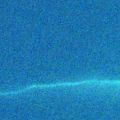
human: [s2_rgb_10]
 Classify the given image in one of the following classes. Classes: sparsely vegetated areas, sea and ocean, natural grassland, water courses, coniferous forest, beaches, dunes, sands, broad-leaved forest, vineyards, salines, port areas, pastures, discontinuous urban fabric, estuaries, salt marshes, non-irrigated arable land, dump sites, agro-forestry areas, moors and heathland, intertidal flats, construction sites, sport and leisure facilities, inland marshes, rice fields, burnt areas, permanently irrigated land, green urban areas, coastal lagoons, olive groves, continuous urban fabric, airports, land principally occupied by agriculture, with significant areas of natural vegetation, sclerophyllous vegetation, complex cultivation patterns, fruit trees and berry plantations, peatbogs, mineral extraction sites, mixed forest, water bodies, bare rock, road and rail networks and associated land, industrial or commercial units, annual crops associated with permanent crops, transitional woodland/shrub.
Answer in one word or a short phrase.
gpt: sea and ocean